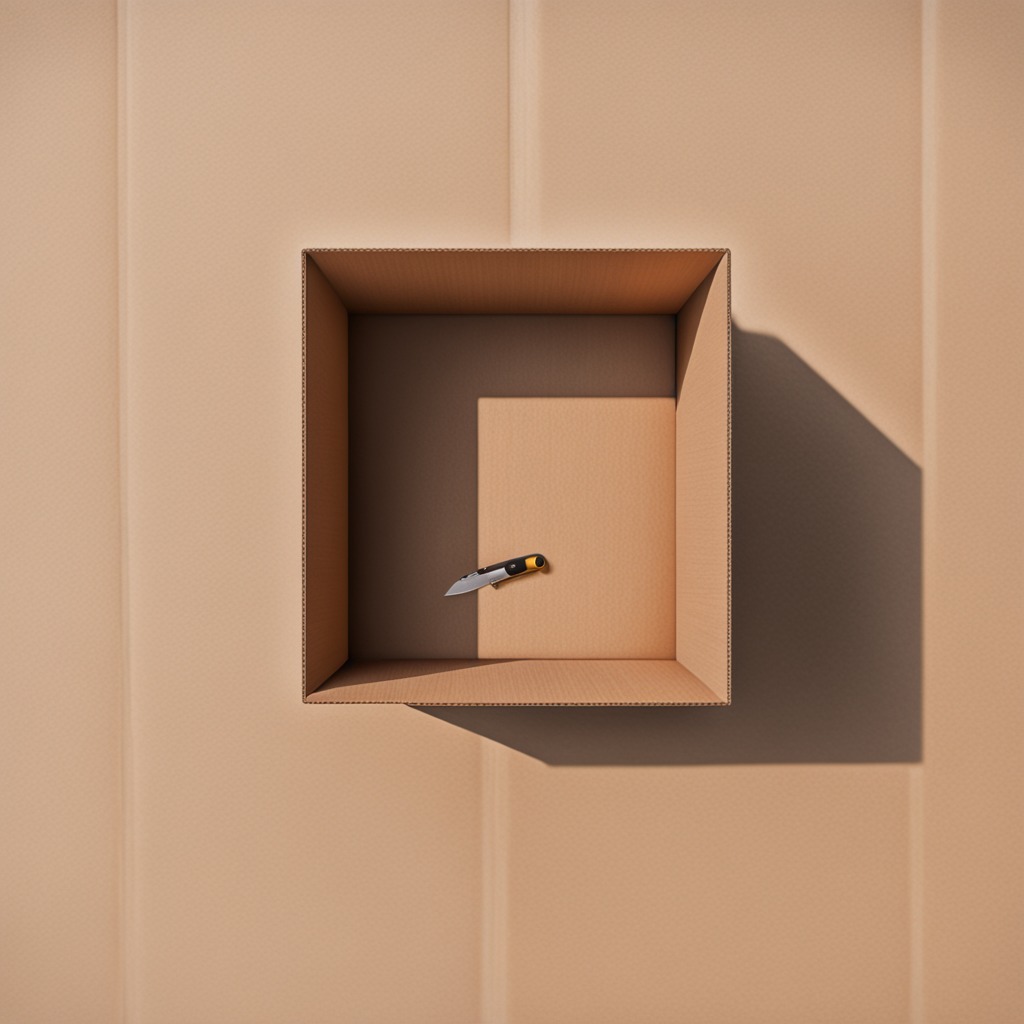
A utility knife is lying on the cardboard box surface in the outdoor workshop.